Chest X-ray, AP view. Patient: 62 years old, sex M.
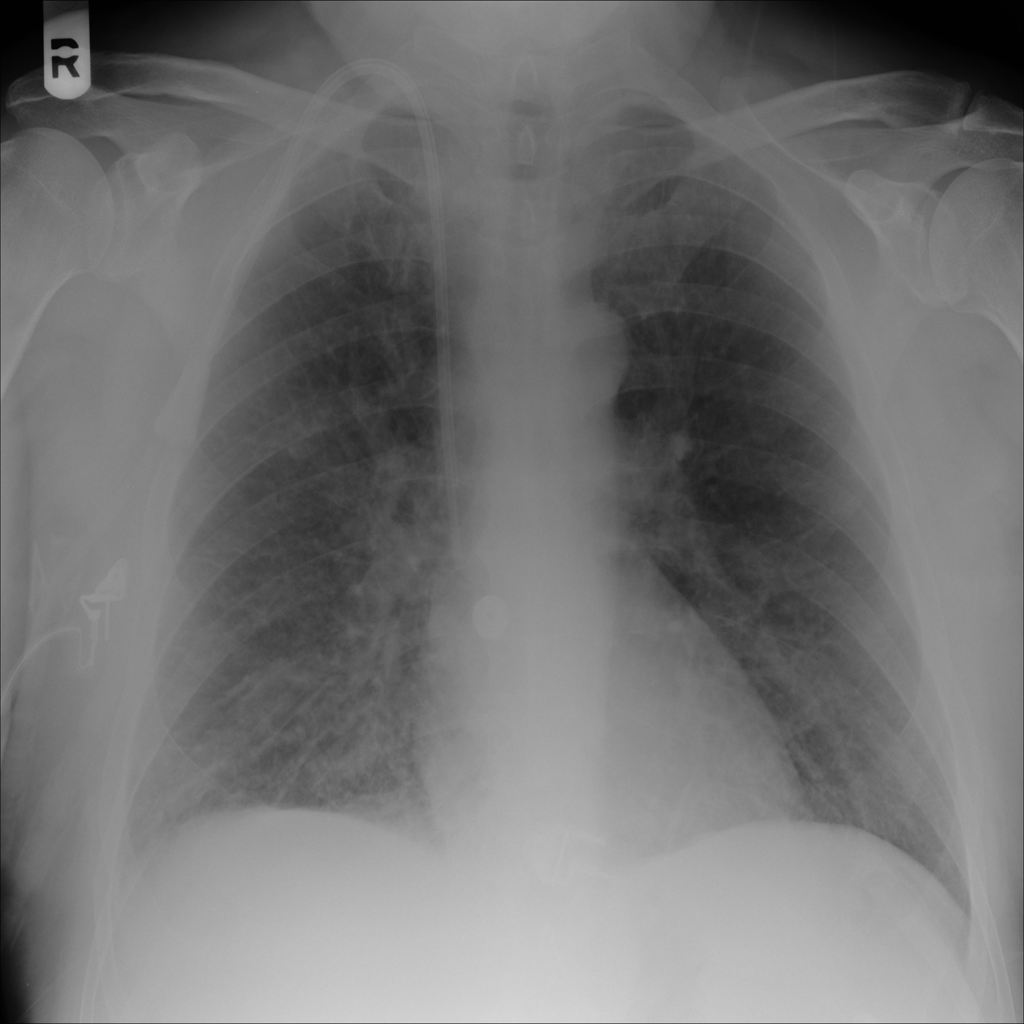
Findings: Edema, Infiltration